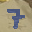
Label: 7